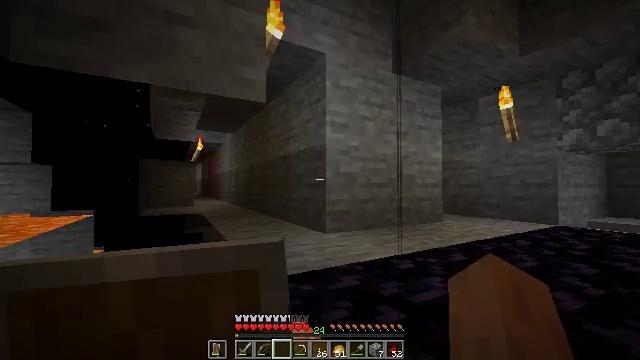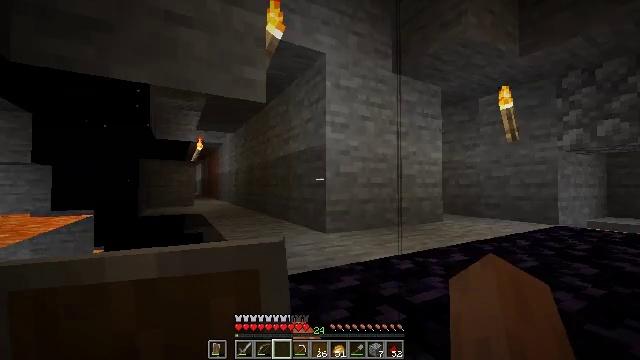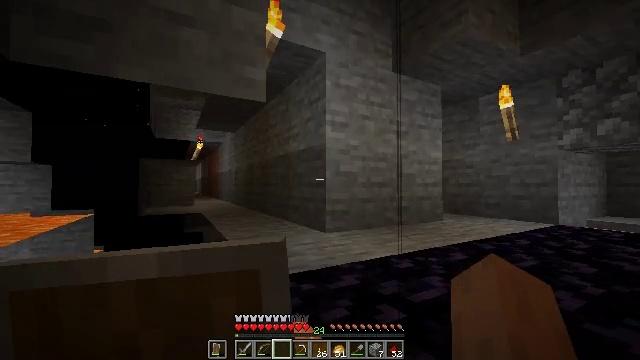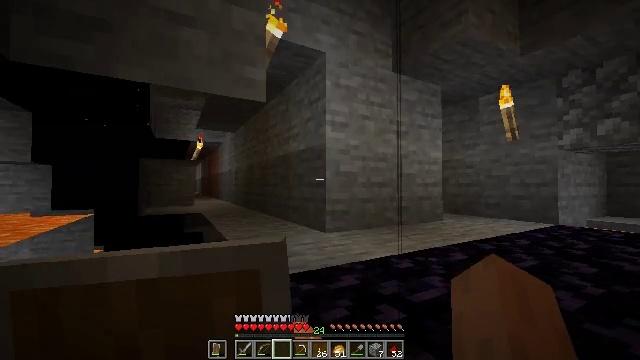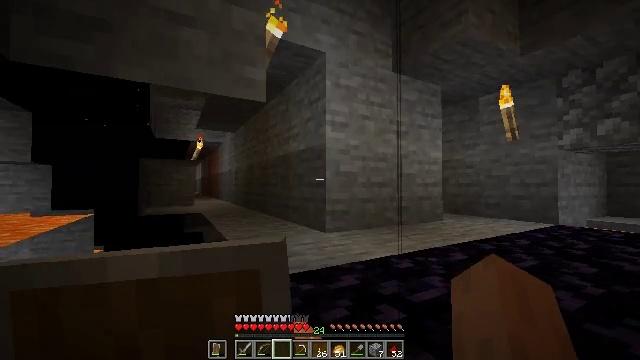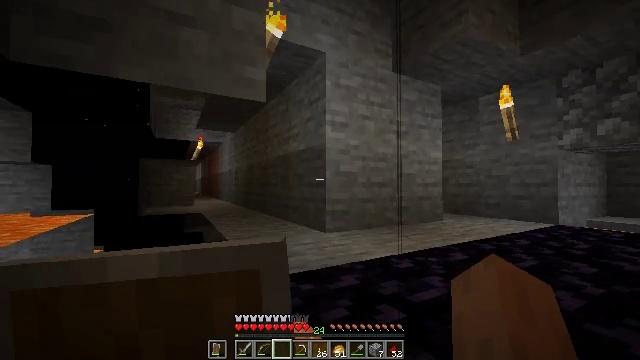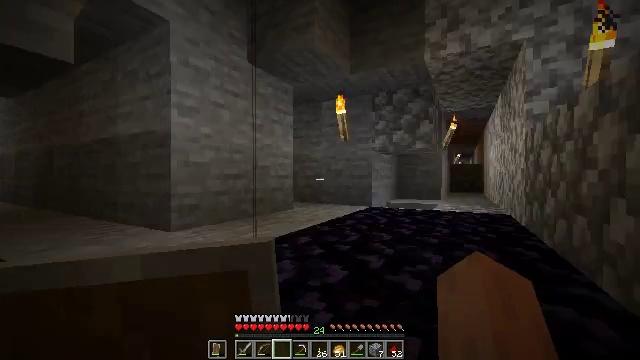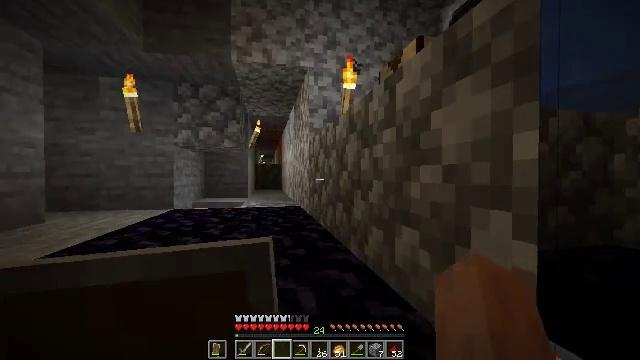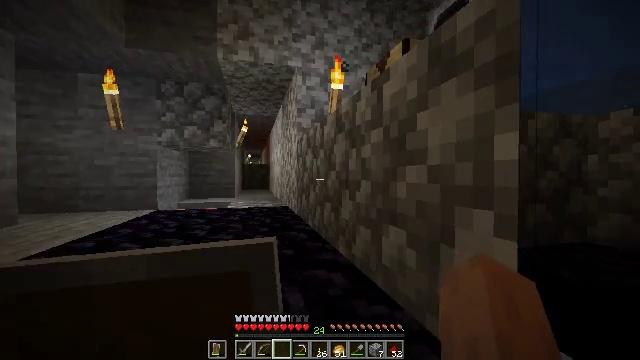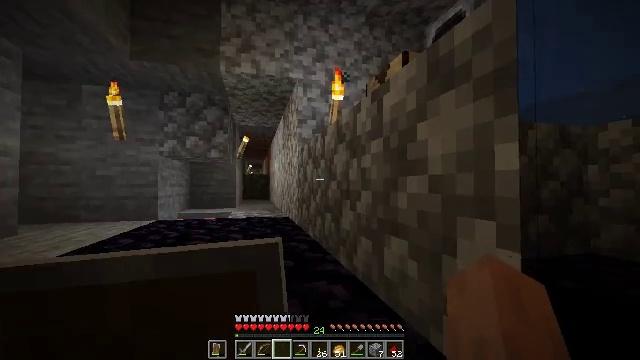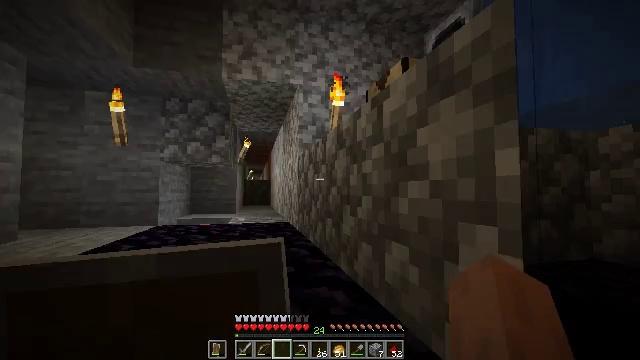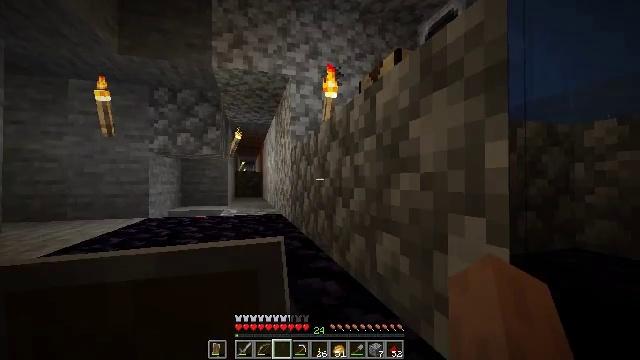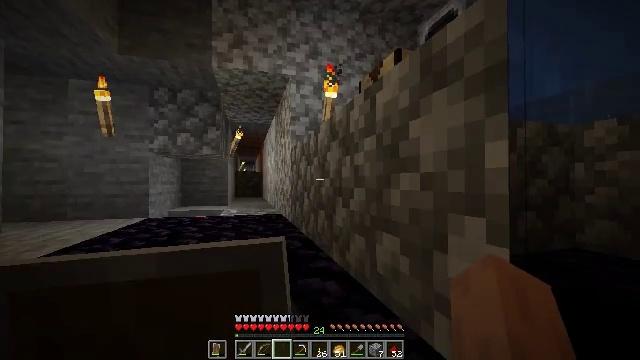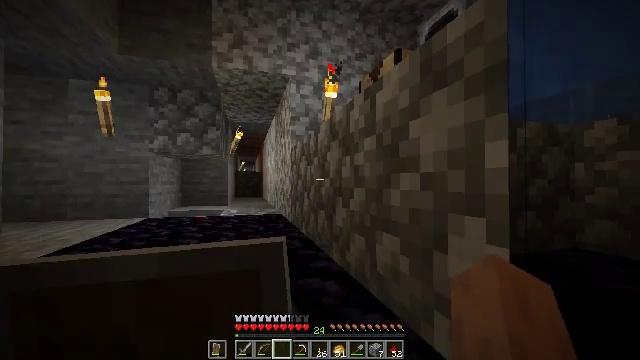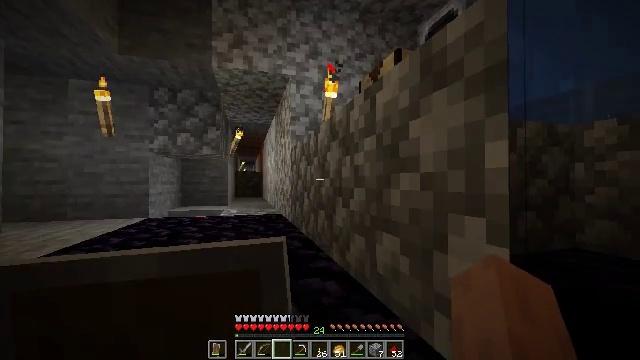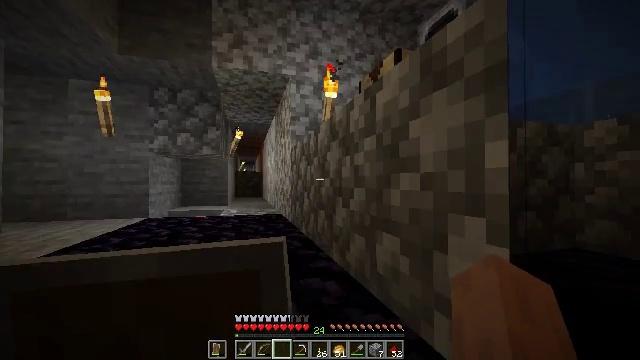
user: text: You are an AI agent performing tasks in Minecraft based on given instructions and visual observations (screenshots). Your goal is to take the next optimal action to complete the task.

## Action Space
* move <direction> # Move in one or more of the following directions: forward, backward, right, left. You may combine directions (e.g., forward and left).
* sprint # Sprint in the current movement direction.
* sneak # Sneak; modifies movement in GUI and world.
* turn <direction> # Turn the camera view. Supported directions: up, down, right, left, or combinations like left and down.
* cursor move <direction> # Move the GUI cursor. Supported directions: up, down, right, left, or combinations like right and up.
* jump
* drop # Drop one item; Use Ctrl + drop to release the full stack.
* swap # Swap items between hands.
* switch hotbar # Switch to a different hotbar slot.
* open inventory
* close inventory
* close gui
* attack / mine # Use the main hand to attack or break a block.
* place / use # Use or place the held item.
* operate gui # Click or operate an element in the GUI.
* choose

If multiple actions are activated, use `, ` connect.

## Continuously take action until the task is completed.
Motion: motion action
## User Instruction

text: Break the piston head to collect it.
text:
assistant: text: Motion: no_op
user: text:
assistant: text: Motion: no_op
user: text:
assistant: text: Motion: no_op
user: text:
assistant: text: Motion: no_op
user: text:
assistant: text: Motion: no_op
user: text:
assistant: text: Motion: turn right and down
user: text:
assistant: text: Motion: turn right
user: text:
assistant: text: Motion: turn right
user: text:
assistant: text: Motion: turn up
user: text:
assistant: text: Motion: turn up
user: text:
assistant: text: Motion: turn right and down
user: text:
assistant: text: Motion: no_op
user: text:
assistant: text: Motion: no_op
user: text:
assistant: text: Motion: no_op
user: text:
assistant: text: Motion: no_op
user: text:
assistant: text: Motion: turn left and down
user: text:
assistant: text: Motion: turn left and down
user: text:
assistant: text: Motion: turn left and down
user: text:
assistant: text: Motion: no_op
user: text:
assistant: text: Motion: no_op
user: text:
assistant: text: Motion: turn left and down
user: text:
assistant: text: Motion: turn left and down
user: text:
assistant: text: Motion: turn left and down
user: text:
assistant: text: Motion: turn left and down
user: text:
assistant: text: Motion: turn left
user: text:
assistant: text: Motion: no_op
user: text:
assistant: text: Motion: turn right and up
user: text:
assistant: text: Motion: turn right
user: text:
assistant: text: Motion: turn right and down
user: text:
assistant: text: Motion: turn right and down